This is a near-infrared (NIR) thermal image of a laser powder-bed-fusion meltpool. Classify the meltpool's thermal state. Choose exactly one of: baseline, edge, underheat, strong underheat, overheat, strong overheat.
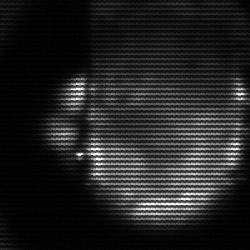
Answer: baseline